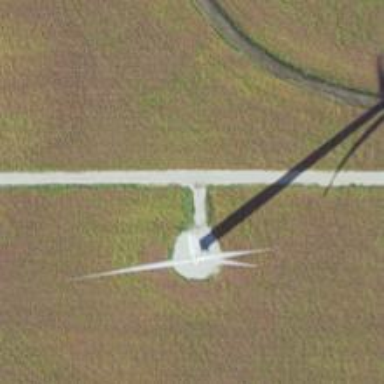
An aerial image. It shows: Wind generator with horizontal axis. The generator is wind turbine.